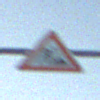
Verkehrszeichen: Arbeitsstelle
Umgebung: Outdoor, Nature
Tageszeit: SunriseSunset
Wetter: Clear
Licht: Natural
Jahreszeit: Winter
Kontrast: LowContrast